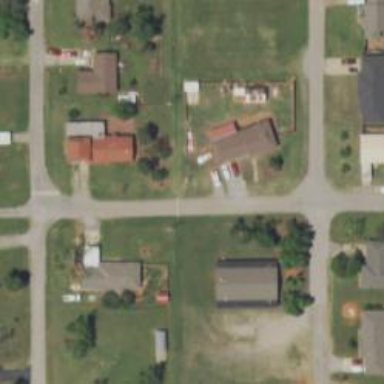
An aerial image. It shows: Residential road.